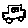
Label: car